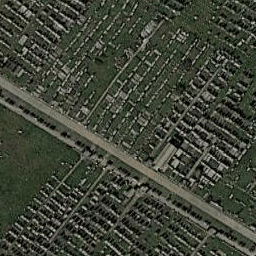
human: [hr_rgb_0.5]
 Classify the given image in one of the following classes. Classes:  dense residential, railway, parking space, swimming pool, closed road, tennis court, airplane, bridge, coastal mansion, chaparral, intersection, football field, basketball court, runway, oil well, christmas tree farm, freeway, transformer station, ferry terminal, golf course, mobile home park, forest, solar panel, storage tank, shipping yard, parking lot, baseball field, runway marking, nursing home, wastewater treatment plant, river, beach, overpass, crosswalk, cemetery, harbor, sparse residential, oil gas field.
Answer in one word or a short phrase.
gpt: cemetery